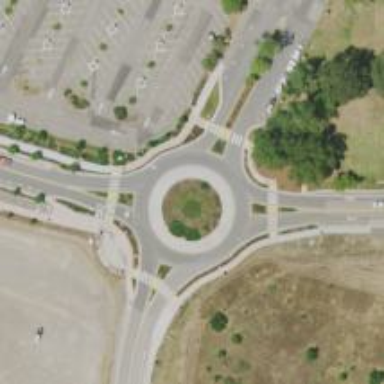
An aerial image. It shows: Tertiary road with asphalt surface leading to roundabout junction.